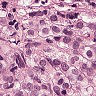
Metastatic tissue present: yes